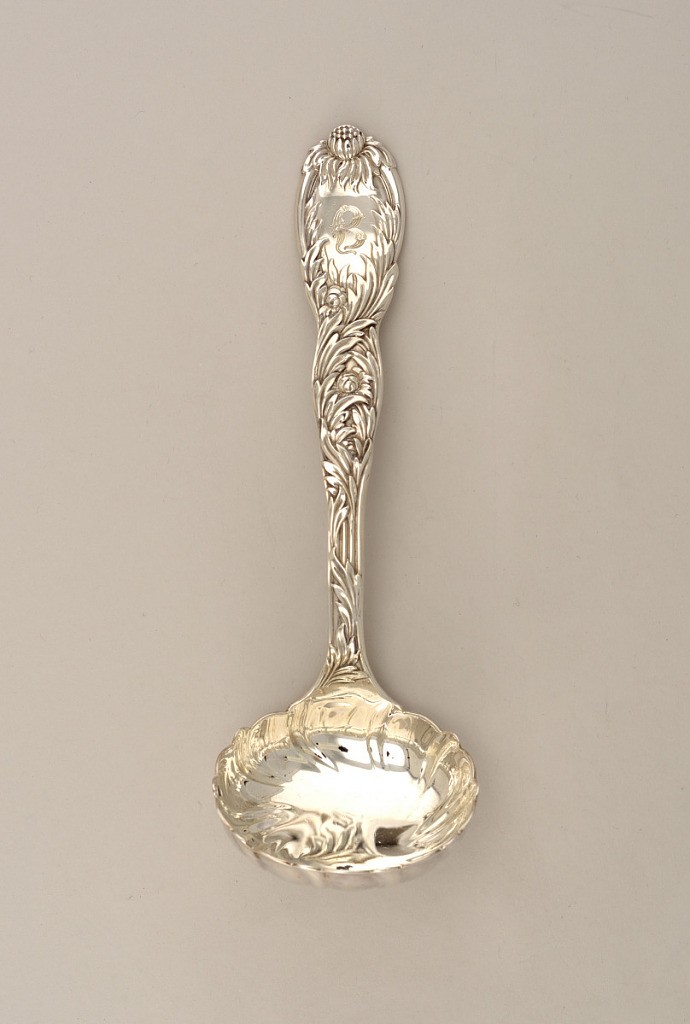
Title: Pair of Chrysanthemum Pattern Ladles
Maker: Charles T. Grosjean, American, d. 1888
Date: ca. 1880
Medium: silver
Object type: spoons
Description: Pair of ladles, ladle(a) and ladle(b) of same design. Deep oval bowl with gadrooned edge. Tapered neck, widening to handle of curving, ungulating shape, covered in a relief pattern of overlapping foliate scrolls and chrysanthemum buds, with engraved "B" in the central reserve in terminal. Rounded terminal, topped with chrysanthemum flower. Reverse side densley decorated with overlapping foliate scrolls and chrysanthemum buds.